Question: Apologizing in advance for a noob question (I'm new to xcode) - I recently opened up this left panel by accident on IB.
It doesn't appear to be a navigator or an inspector!?!

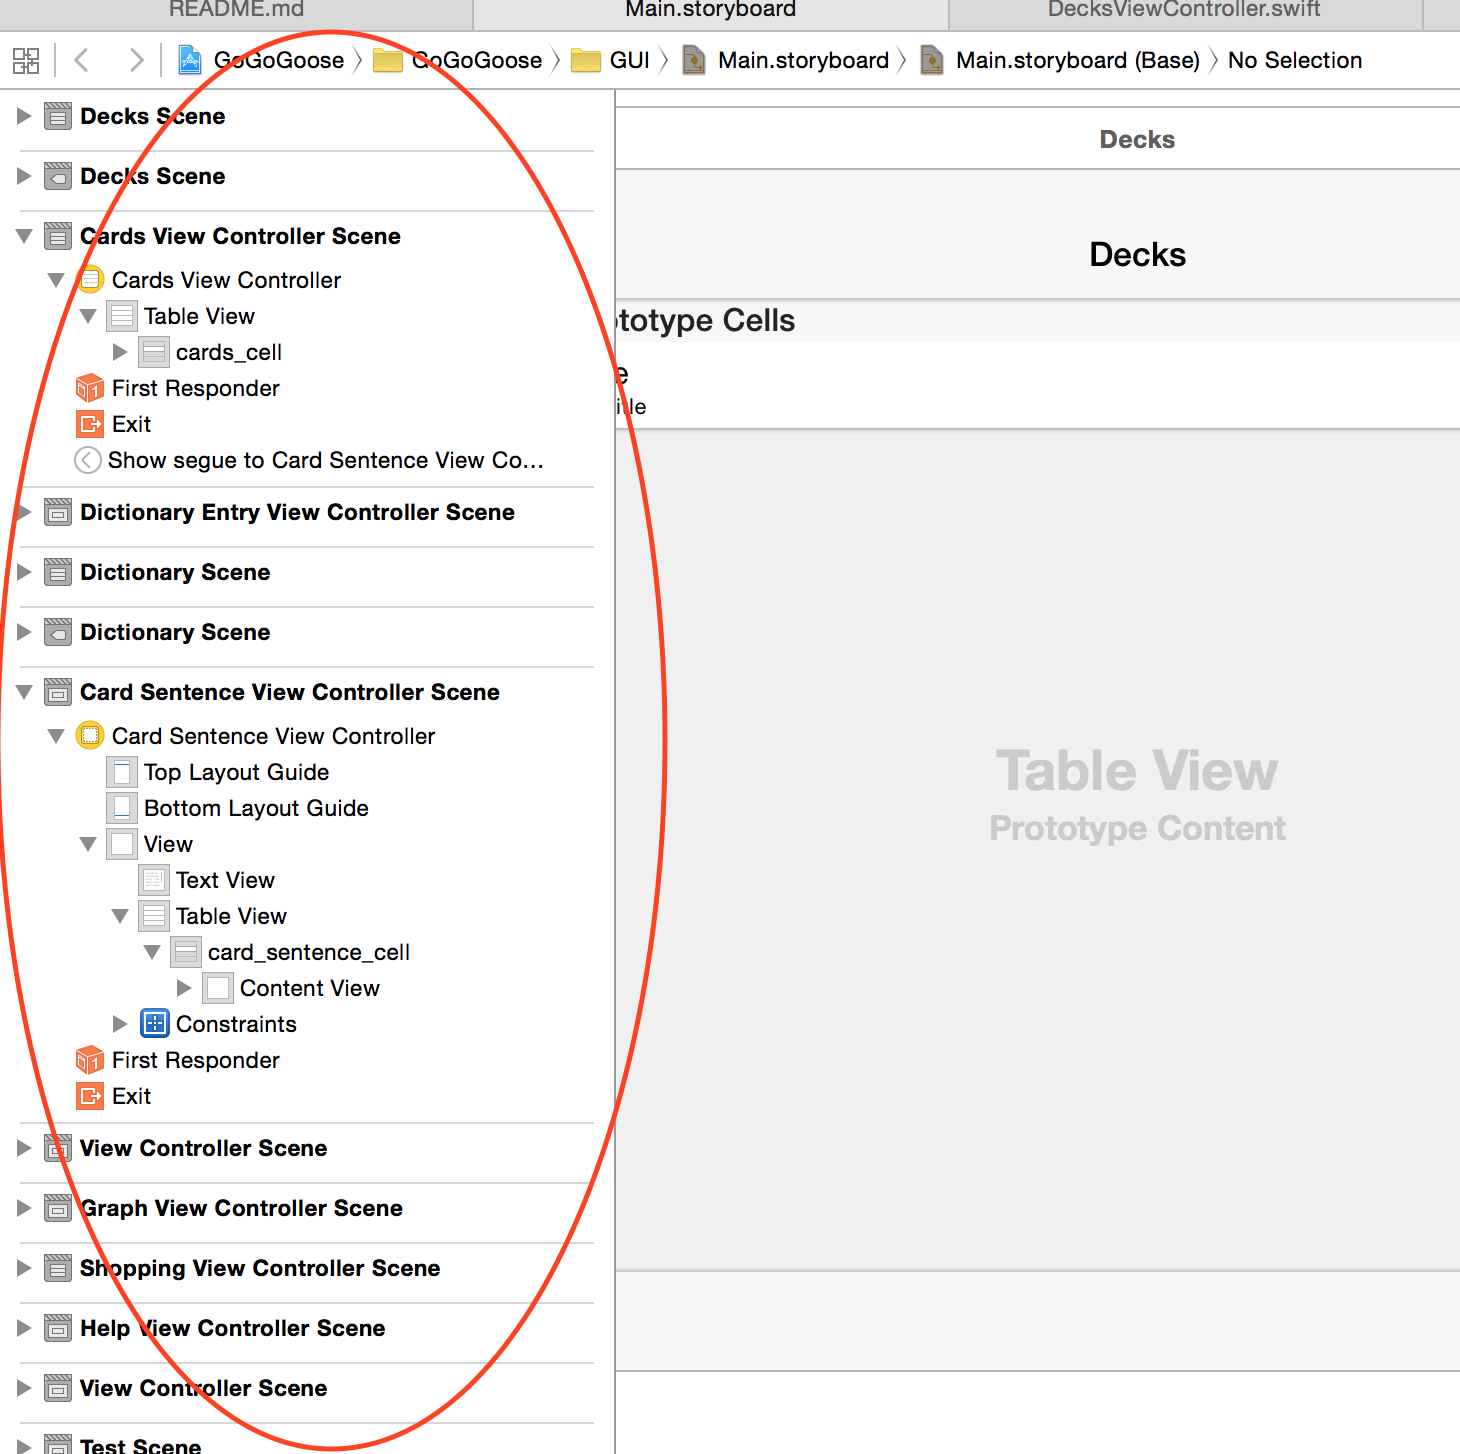
Answer: This button will toggle open & close the panel: